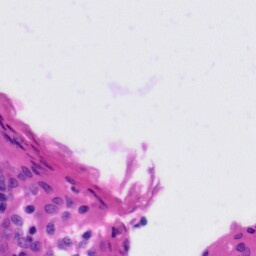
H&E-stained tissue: Tonsil